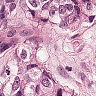
Metastatic tissue present: yes